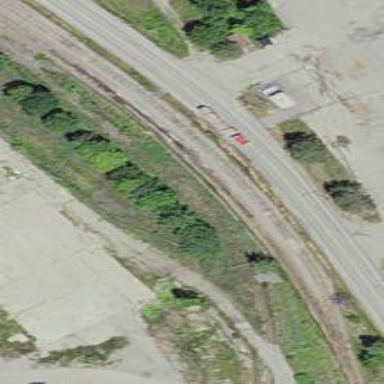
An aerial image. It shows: Disused railway spur line.